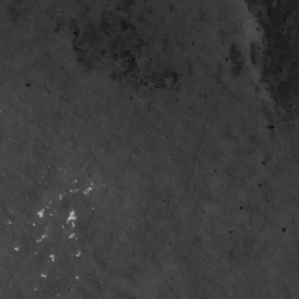
Label: non_frost